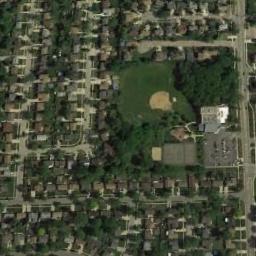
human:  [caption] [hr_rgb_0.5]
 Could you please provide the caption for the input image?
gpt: There are three baseball fields in the picture, One of which is about a quarter as large as the other two .

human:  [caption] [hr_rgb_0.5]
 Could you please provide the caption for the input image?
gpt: A baseball diamond on the lawn with some trees and the residential area around it .

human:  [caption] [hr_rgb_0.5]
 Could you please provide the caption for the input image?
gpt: There is a baseball diamond in the middle of the many houses .

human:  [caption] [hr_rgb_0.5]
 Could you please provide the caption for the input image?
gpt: A baseball diamond is surrounded by many buildings and roads .

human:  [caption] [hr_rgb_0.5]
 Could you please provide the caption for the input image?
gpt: Many buildings are next to  the baseball diamond .